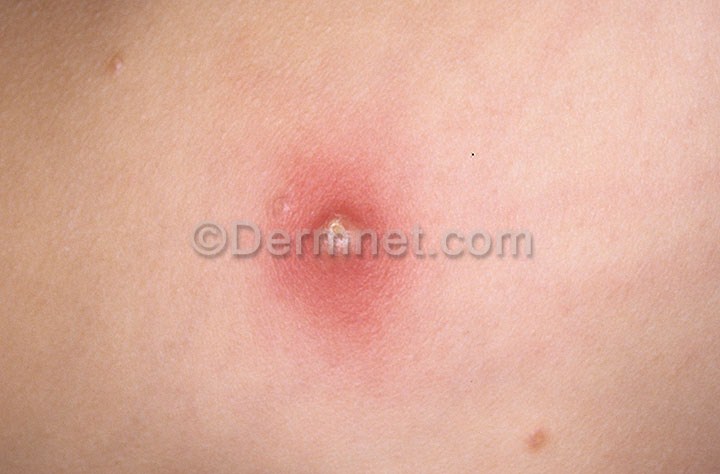
Disease: Warts Molluscum and other Viral Infections